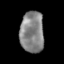
Tissue: skin
Cell type: Epithelial cells
Senescence score: 0.2366
Nuclear area (px): 963
Mean DAPI intensity: 132.61